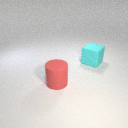
large cyan rubber cube to the right of large red rubber cylinder